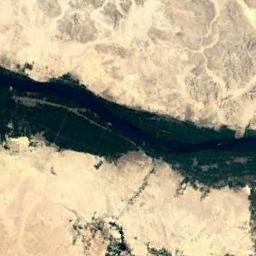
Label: river